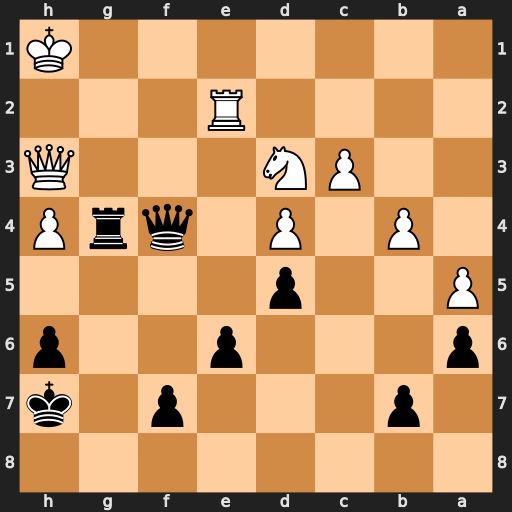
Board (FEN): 8/1p3p1k/p3p2p/P2p4/1P1P1qrP/2PN3Q/4R3/7K
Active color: b
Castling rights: -
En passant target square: -
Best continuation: Qf5 Re3 Qh5 Qf3 Qxh4+ Qh3 Qg5